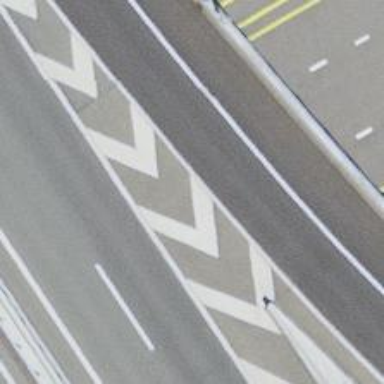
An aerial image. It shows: Bridge on motorway link.